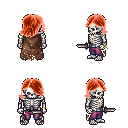
a pixel art fantasy rpg character, male body template, skeleton, brown tattered cape, magenta pants, red swoop hairstyle, bracelets, dagger, four views (front, back, left, right), 2x2 character sprite sheet, small pixel art, hard edges, no anti-aliasing